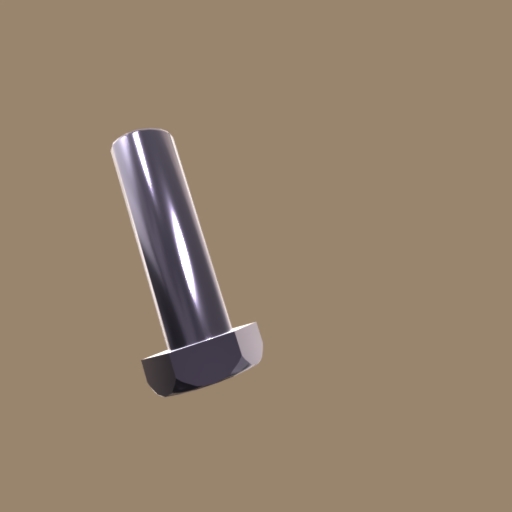
Label: bolt